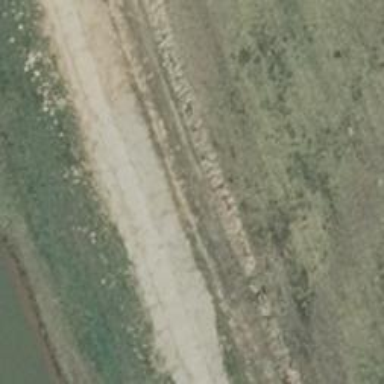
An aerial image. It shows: Grassy path with embankment.